Question: I'm trying to plot a time series 'x_output' that looks like this:
'''
timestamp city wait_time weekday time
2015-07-14 09:00:00 Boston 1.6 Tuesday 09:00:00
2015-07-14 09:01:00 Boston 1.8 Tuesday 09:00:00
2015-07-14 09:02:00 Boston 2.4 Tuesday 09:00:00
2015-07-14 09:03:00 Boston 2.9 Tuesday 09:00:00
2015-07-14 09:04:00 Boston 4.5 Tuesday 09:00:00
2015-07-14 09:05:00 Boston 5.6 Tuesday 09:00:00
'''
Here's how I'm plotting it:
'''
brks <- seq(1, length(x_output$timestamp), 10)
brks_labels <- x_output[brks, ]
p <- ggplot(x_output, aes(x=as.character(timestamp), y=wait_time, group=city)) + geom_line(aes(color=city), size=1.5) + theme(axis.text.x = element_text(angle = 90, hjust=1), legend.position = "bottom") + labs(x=NULL, y="Waiting time (minutes)") + scale_x_discrete(breaks = brks, labels = brks_labels)
print(p)
'''
I have to use 'x_output$timestamp' as a character (ie. categorical variable) because otherwise, ggplot2 thinks it's continuous and includes white blank areas that have no values.
For some reason however, 'scale_x_discrete' does not seem to be working. I believe I got the input for breaks right, however, the labels now aren't showing. Does anyone know why? Here's what plots:

I'm trying to simply have the labels appear every 10 timestamps on the x-axis (which is why I put the breaks into an array as 'brks').
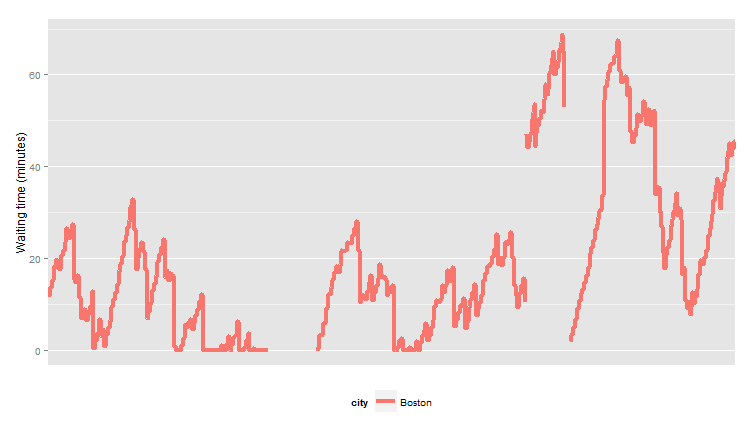
Answer: Your breaks have to be the same type as your 'aes(x=', i.e. 'scale_x_discrete(breaks=x_output$timestamp[brks])' works.
However be aware that converting your timestamp to categorical like this can be inaccurate on the timescale then - if a timestamp skipped by 2 minutes and the rest skipped by 1 this wouldn't be reflected on your graph.
I think you're better off keeping X as a datetime, and using '+ scale_x_datetime(breaks=date_breaks("10 mins"))'. If you have multiple windows of time separated by expanses of no data, you could use a variable to indicate which 'window' each row belongs to, and 'facet_wrap' to plot the windows side-by-side, which would let you skip the gaps while preserving x-axis scale. E.g. you could 'facet_wrap' by 'weekday' if your data was only for a particular window each day.